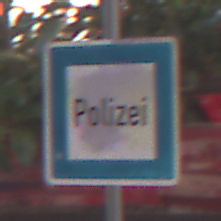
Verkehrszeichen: Polizei
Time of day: MorningAfternoon
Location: Outdoor (Urban)
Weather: Clear
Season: NotSpecified
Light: Natural